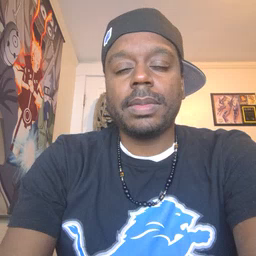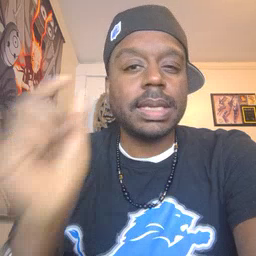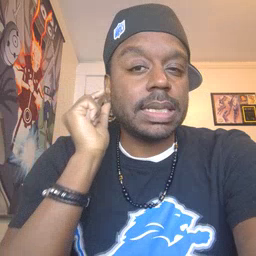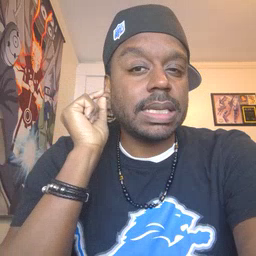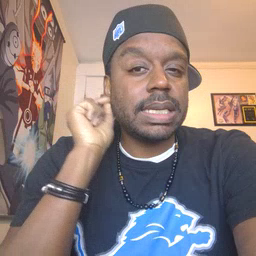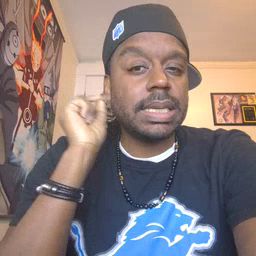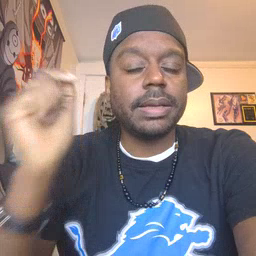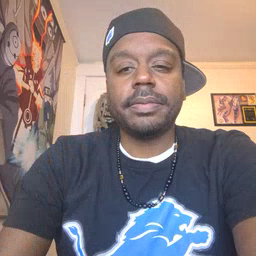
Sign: ear